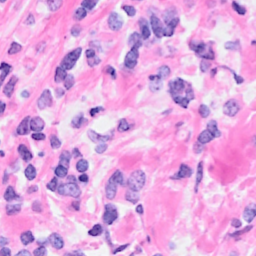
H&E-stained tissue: Breast